Question: I have a CSV file like below.

I'm trying to get the list (not necessarily a Python list structure, but basically all the instances in whichever format) of headers when an ID (element from column1) is given as input, i.e., for example, if I give A1 as input, it should return me 'Head1,Head2,Head4'. Similarly, for C1 it'd be 'Head1,Head3' and the same way for the rest of the ID's. I can get a list of headers irrespective of the ID by using 'list(data.columns.values)' but I need to do with respect to ID's now. I really appreciate any help.
EDIT-
I need the headers and not the row values. By headers I mean, if I give A1 as input, it should return me 'Head1,Head2,Head4' and not '2,.,NA'.
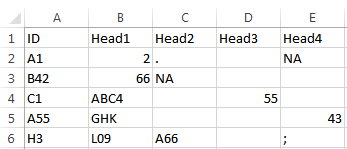
Answer: If 'Code' is your index then the following will do what you want:
'''
In [43]:
df[df.index == 'SFDT-09-04-0001'].dropna(axis=1).columns
Out[43]:
Index(['dID', 'cID', 'sID', 'Other_Data'], dtype='object')
'''